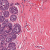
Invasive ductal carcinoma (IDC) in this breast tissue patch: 0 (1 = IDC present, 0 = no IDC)